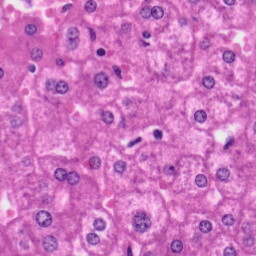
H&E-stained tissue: Liver